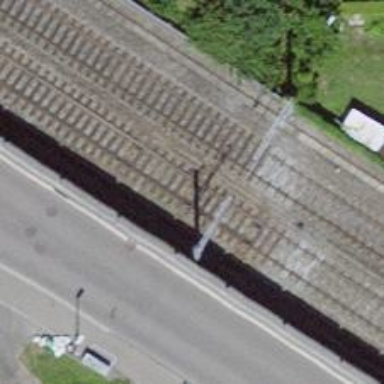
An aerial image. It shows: Railway switch.